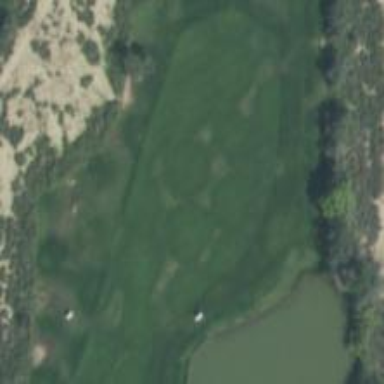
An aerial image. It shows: Golf hole.